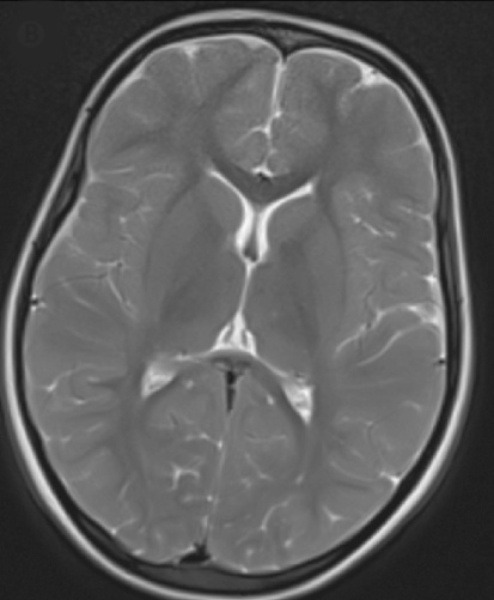
Label: notumor